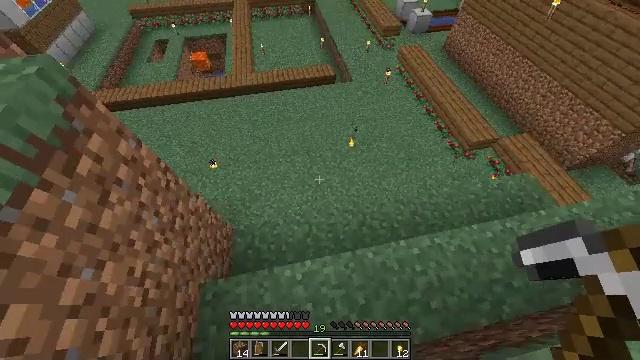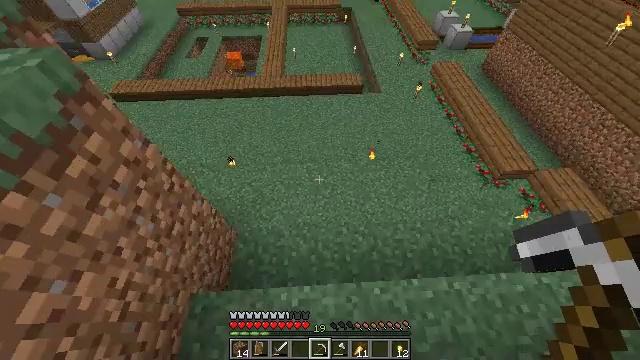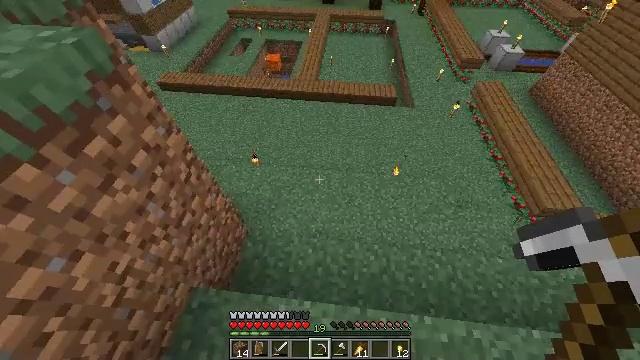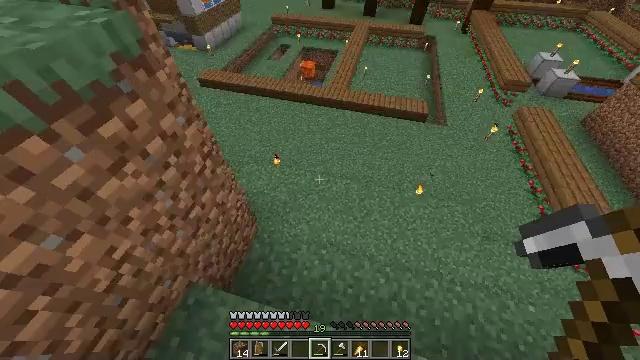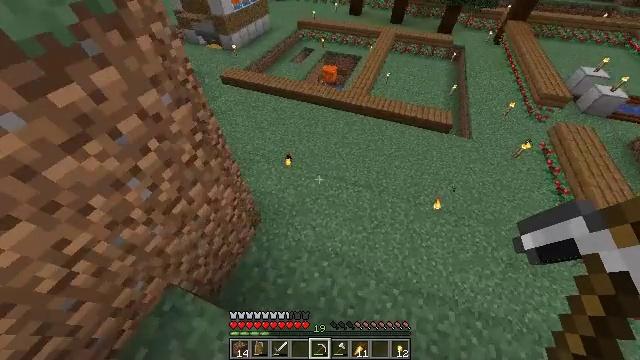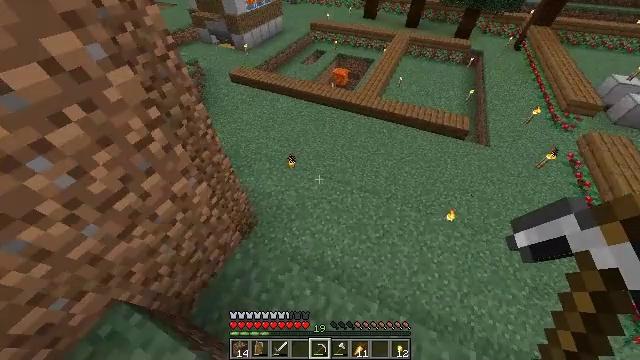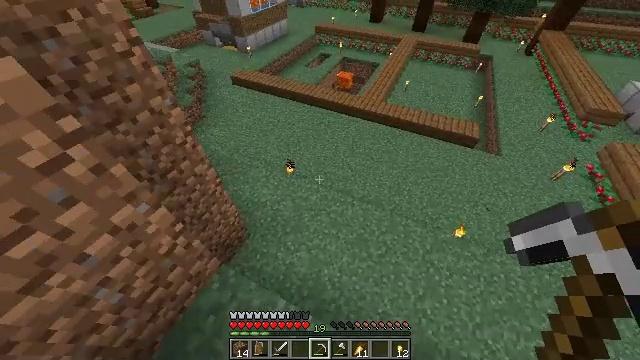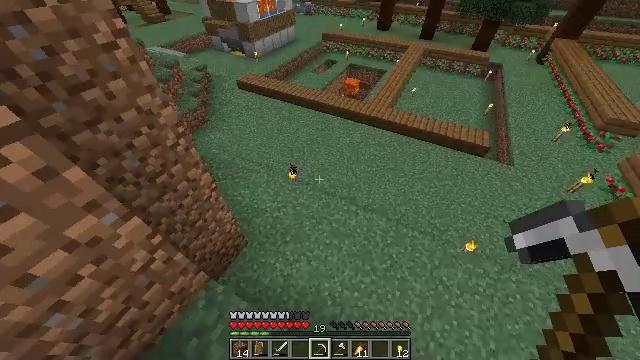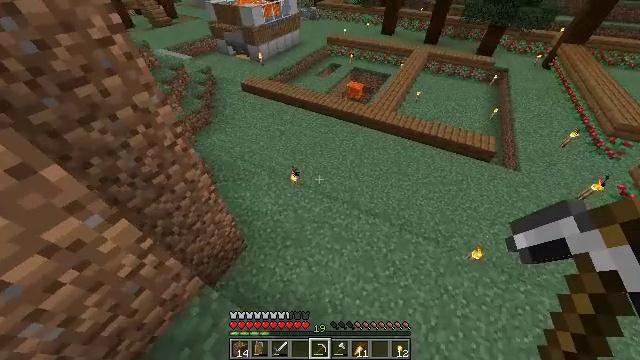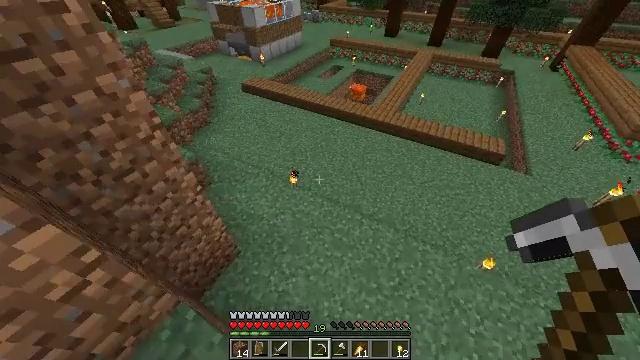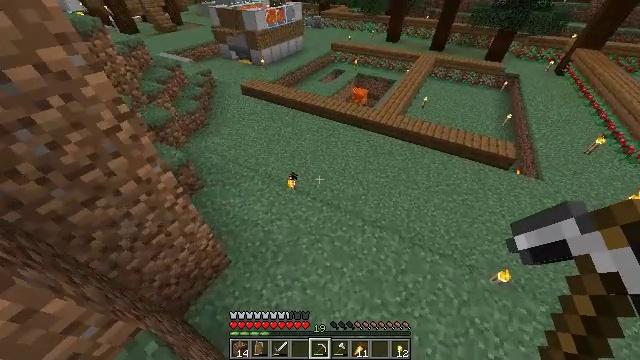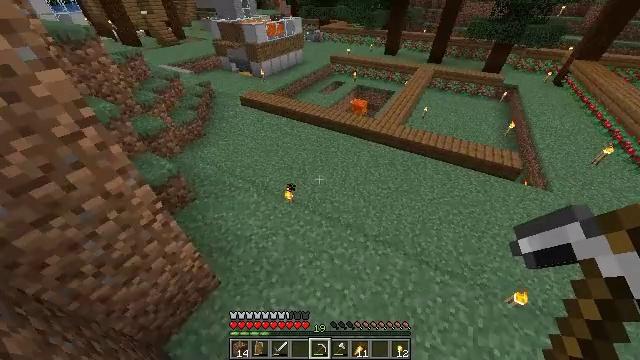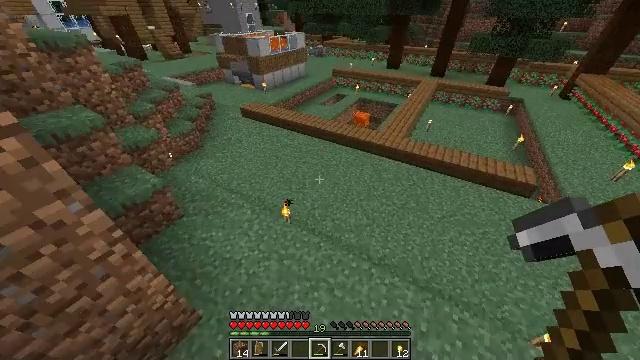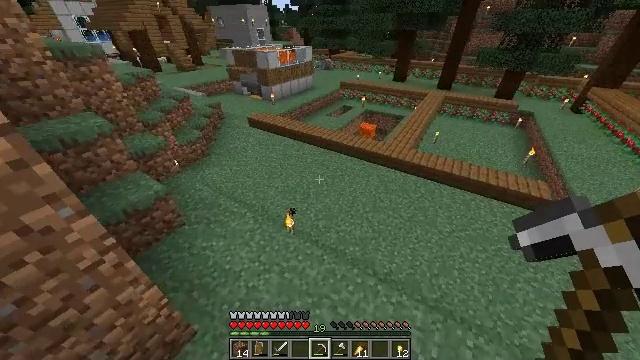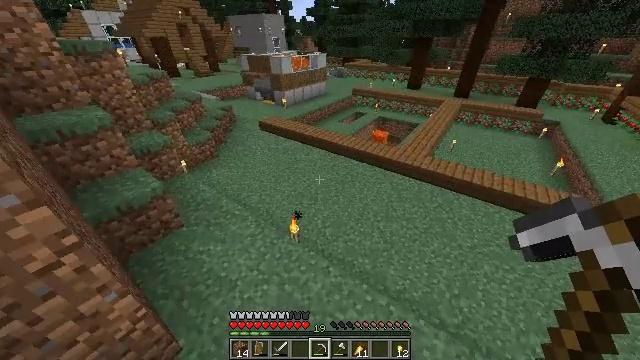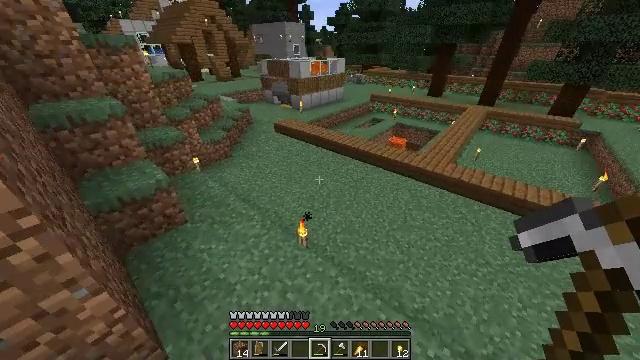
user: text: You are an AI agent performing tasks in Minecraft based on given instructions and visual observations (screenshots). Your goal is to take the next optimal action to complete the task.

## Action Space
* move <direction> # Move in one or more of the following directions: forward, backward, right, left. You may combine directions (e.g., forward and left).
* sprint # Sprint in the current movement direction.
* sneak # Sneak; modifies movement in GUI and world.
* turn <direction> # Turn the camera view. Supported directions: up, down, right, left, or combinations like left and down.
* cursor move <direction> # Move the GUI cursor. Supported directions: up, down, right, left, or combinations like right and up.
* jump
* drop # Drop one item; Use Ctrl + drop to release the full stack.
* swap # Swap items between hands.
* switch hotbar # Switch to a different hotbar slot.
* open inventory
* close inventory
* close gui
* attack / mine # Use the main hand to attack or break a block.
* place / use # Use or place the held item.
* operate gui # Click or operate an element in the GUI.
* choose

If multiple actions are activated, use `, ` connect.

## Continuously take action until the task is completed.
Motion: motion action
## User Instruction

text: Get an iron block by arranging iron ingots in the crafting table.
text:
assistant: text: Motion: move forward, sprint, turn left and up
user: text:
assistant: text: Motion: move forward, sprint, turn left and up
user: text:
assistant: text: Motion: move forward, sprint, turn left and up
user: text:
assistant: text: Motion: move forward, sprint, turn left and up
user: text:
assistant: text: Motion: move forward, sprint, turn left and up
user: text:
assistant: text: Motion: move forward, turn left
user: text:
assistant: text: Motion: move forward, turn left and up
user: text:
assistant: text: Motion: move forward, turn left
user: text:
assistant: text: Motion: move forward
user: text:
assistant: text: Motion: move forward, turn up
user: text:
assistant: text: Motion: move forward, sprint, turn up
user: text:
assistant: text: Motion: move forward, sprint, turn up
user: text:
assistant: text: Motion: move forward, sprint, turn left and up
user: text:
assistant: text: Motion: move forward, sprint, turn left and up
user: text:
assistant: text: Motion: move forward, sprint, turn left and up
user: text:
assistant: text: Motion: move forward, turn left and up
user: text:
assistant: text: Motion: move forward, turn left and up
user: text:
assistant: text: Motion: move forward
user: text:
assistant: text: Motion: move forward
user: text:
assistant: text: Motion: move forward
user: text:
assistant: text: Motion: move forward
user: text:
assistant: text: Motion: move forward, sprint
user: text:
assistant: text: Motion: move forward, sprint
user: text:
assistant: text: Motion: move forward, sprint
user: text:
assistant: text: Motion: move forward, sprint
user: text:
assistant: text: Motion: move forward, sprint
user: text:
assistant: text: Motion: move forward
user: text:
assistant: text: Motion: move forward
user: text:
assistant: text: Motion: move forward
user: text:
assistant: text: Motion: move forward